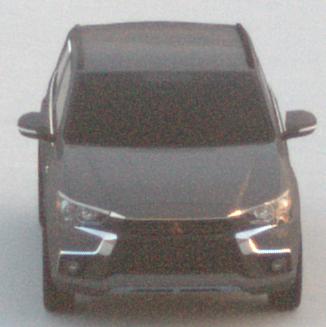
Make: Mitsubishi
Model: Outlander 2.0 Plug-In Hybrid
Detailed model: Outlander (III) Plug-In Hybrid
Model produced from: 2015/10
Model produced until: 2018/08
Doors: 5
Color: gray
Road condition: dry road
Daytime: dawn
Contrast: low contrast